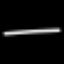
Label: line